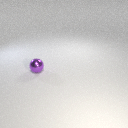
small purple metal sphere